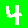
Digit: 4